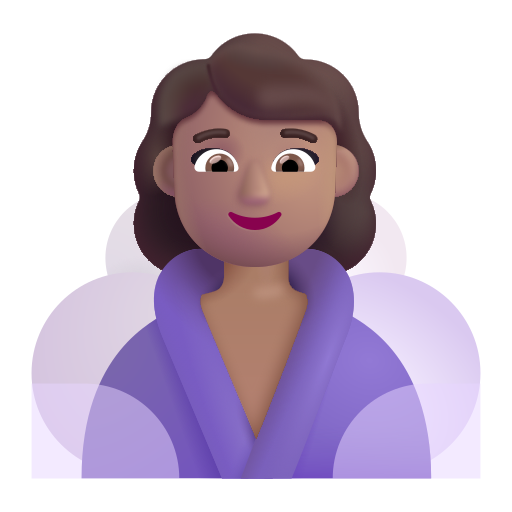
woman in steamy room color